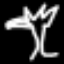
Label: palm tree